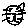
Label: cat